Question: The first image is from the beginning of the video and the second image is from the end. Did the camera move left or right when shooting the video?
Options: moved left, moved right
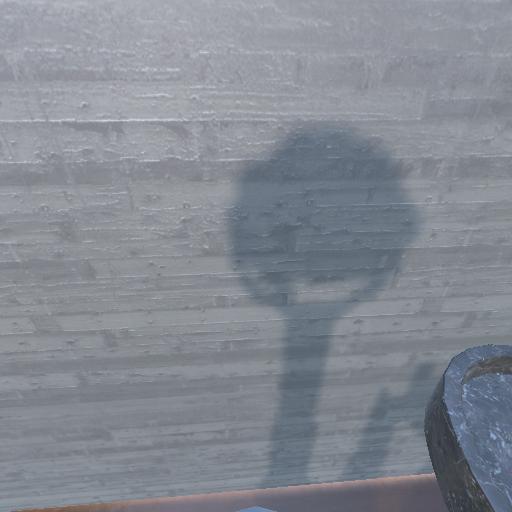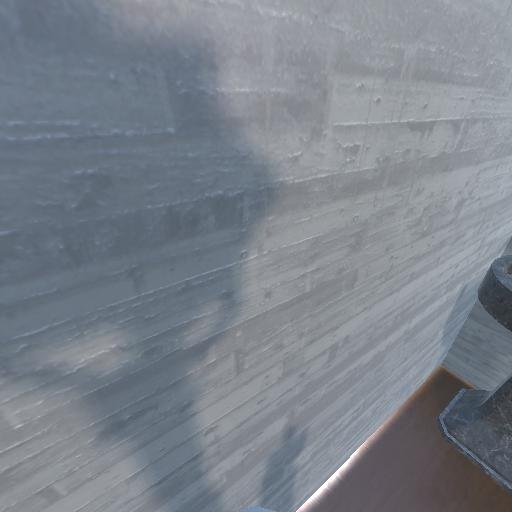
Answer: moved left